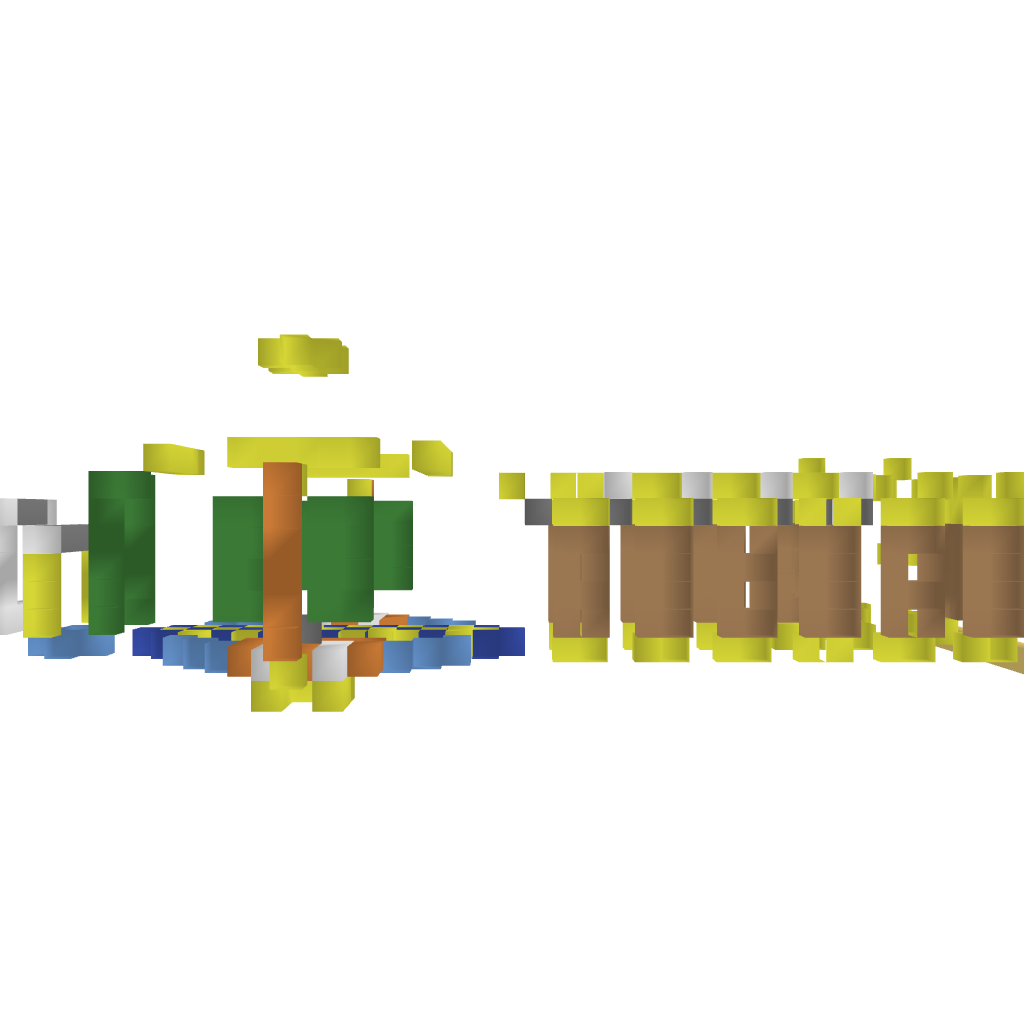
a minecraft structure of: Strongroom bad low quality